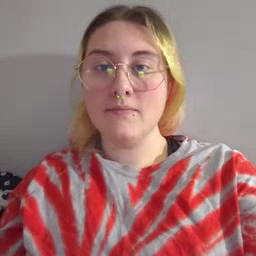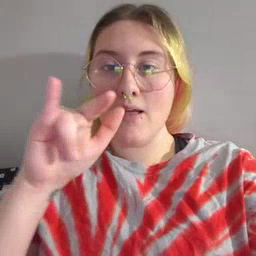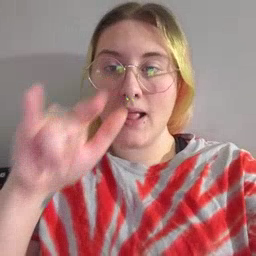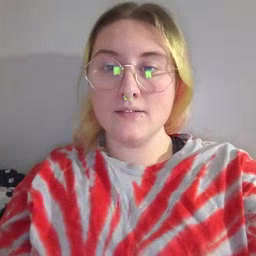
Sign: airplane